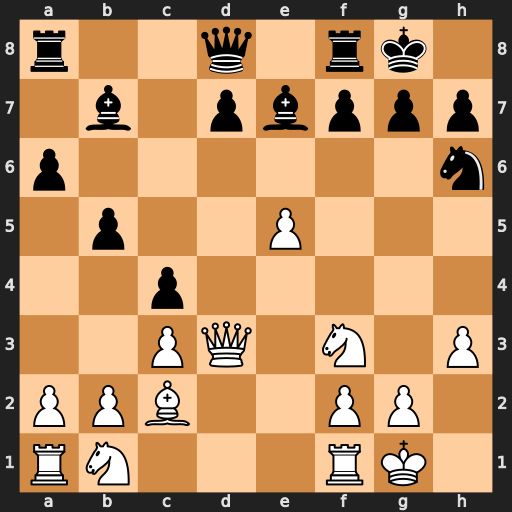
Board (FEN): r2q1rk1/1b1pbppp/p6n/1p2P3/2p5/2PQ1N1P/PPB2PP1/RN3RK1
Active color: w
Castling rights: -
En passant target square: -
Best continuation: Qxh7#